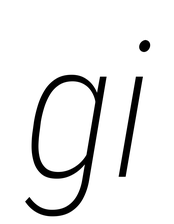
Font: Roboto-Italic_Condensed_ExtraLight_Italic